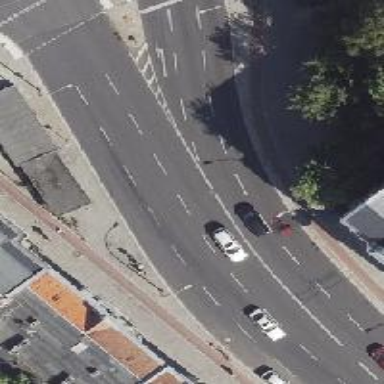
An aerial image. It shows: Secondary road with asphalt surface. There is separate sidewalk and cycle track.